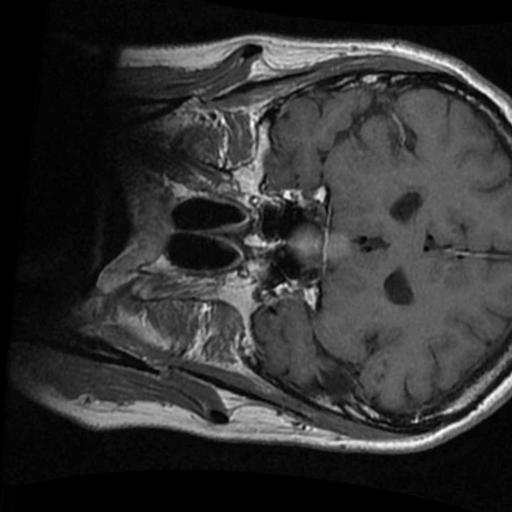
Label: brain_tumor